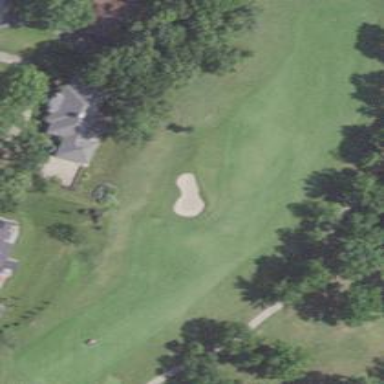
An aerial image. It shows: Grassy area designated as golf fairway.